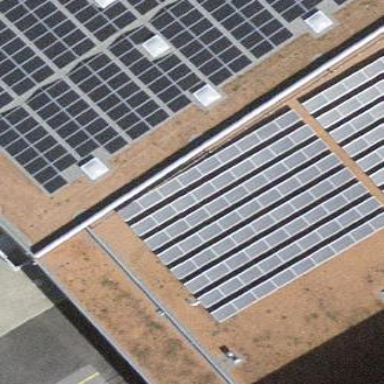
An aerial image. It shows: Solar power generator using photovoltaic method with solar photovoltaic panel types.